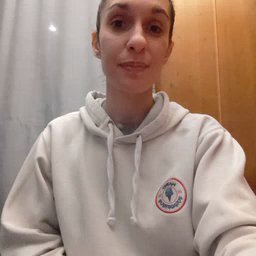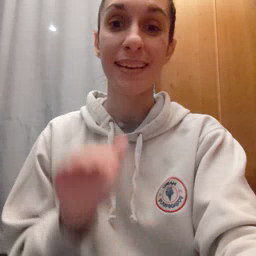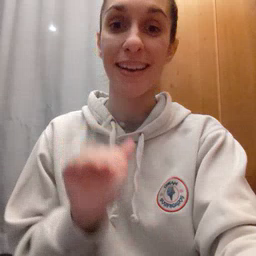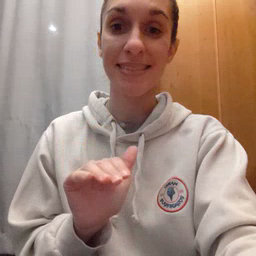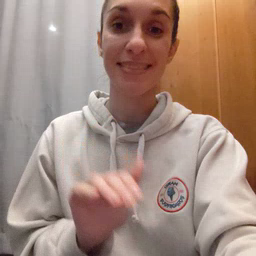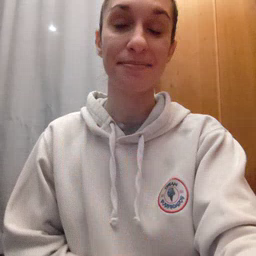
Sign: night